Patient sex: F
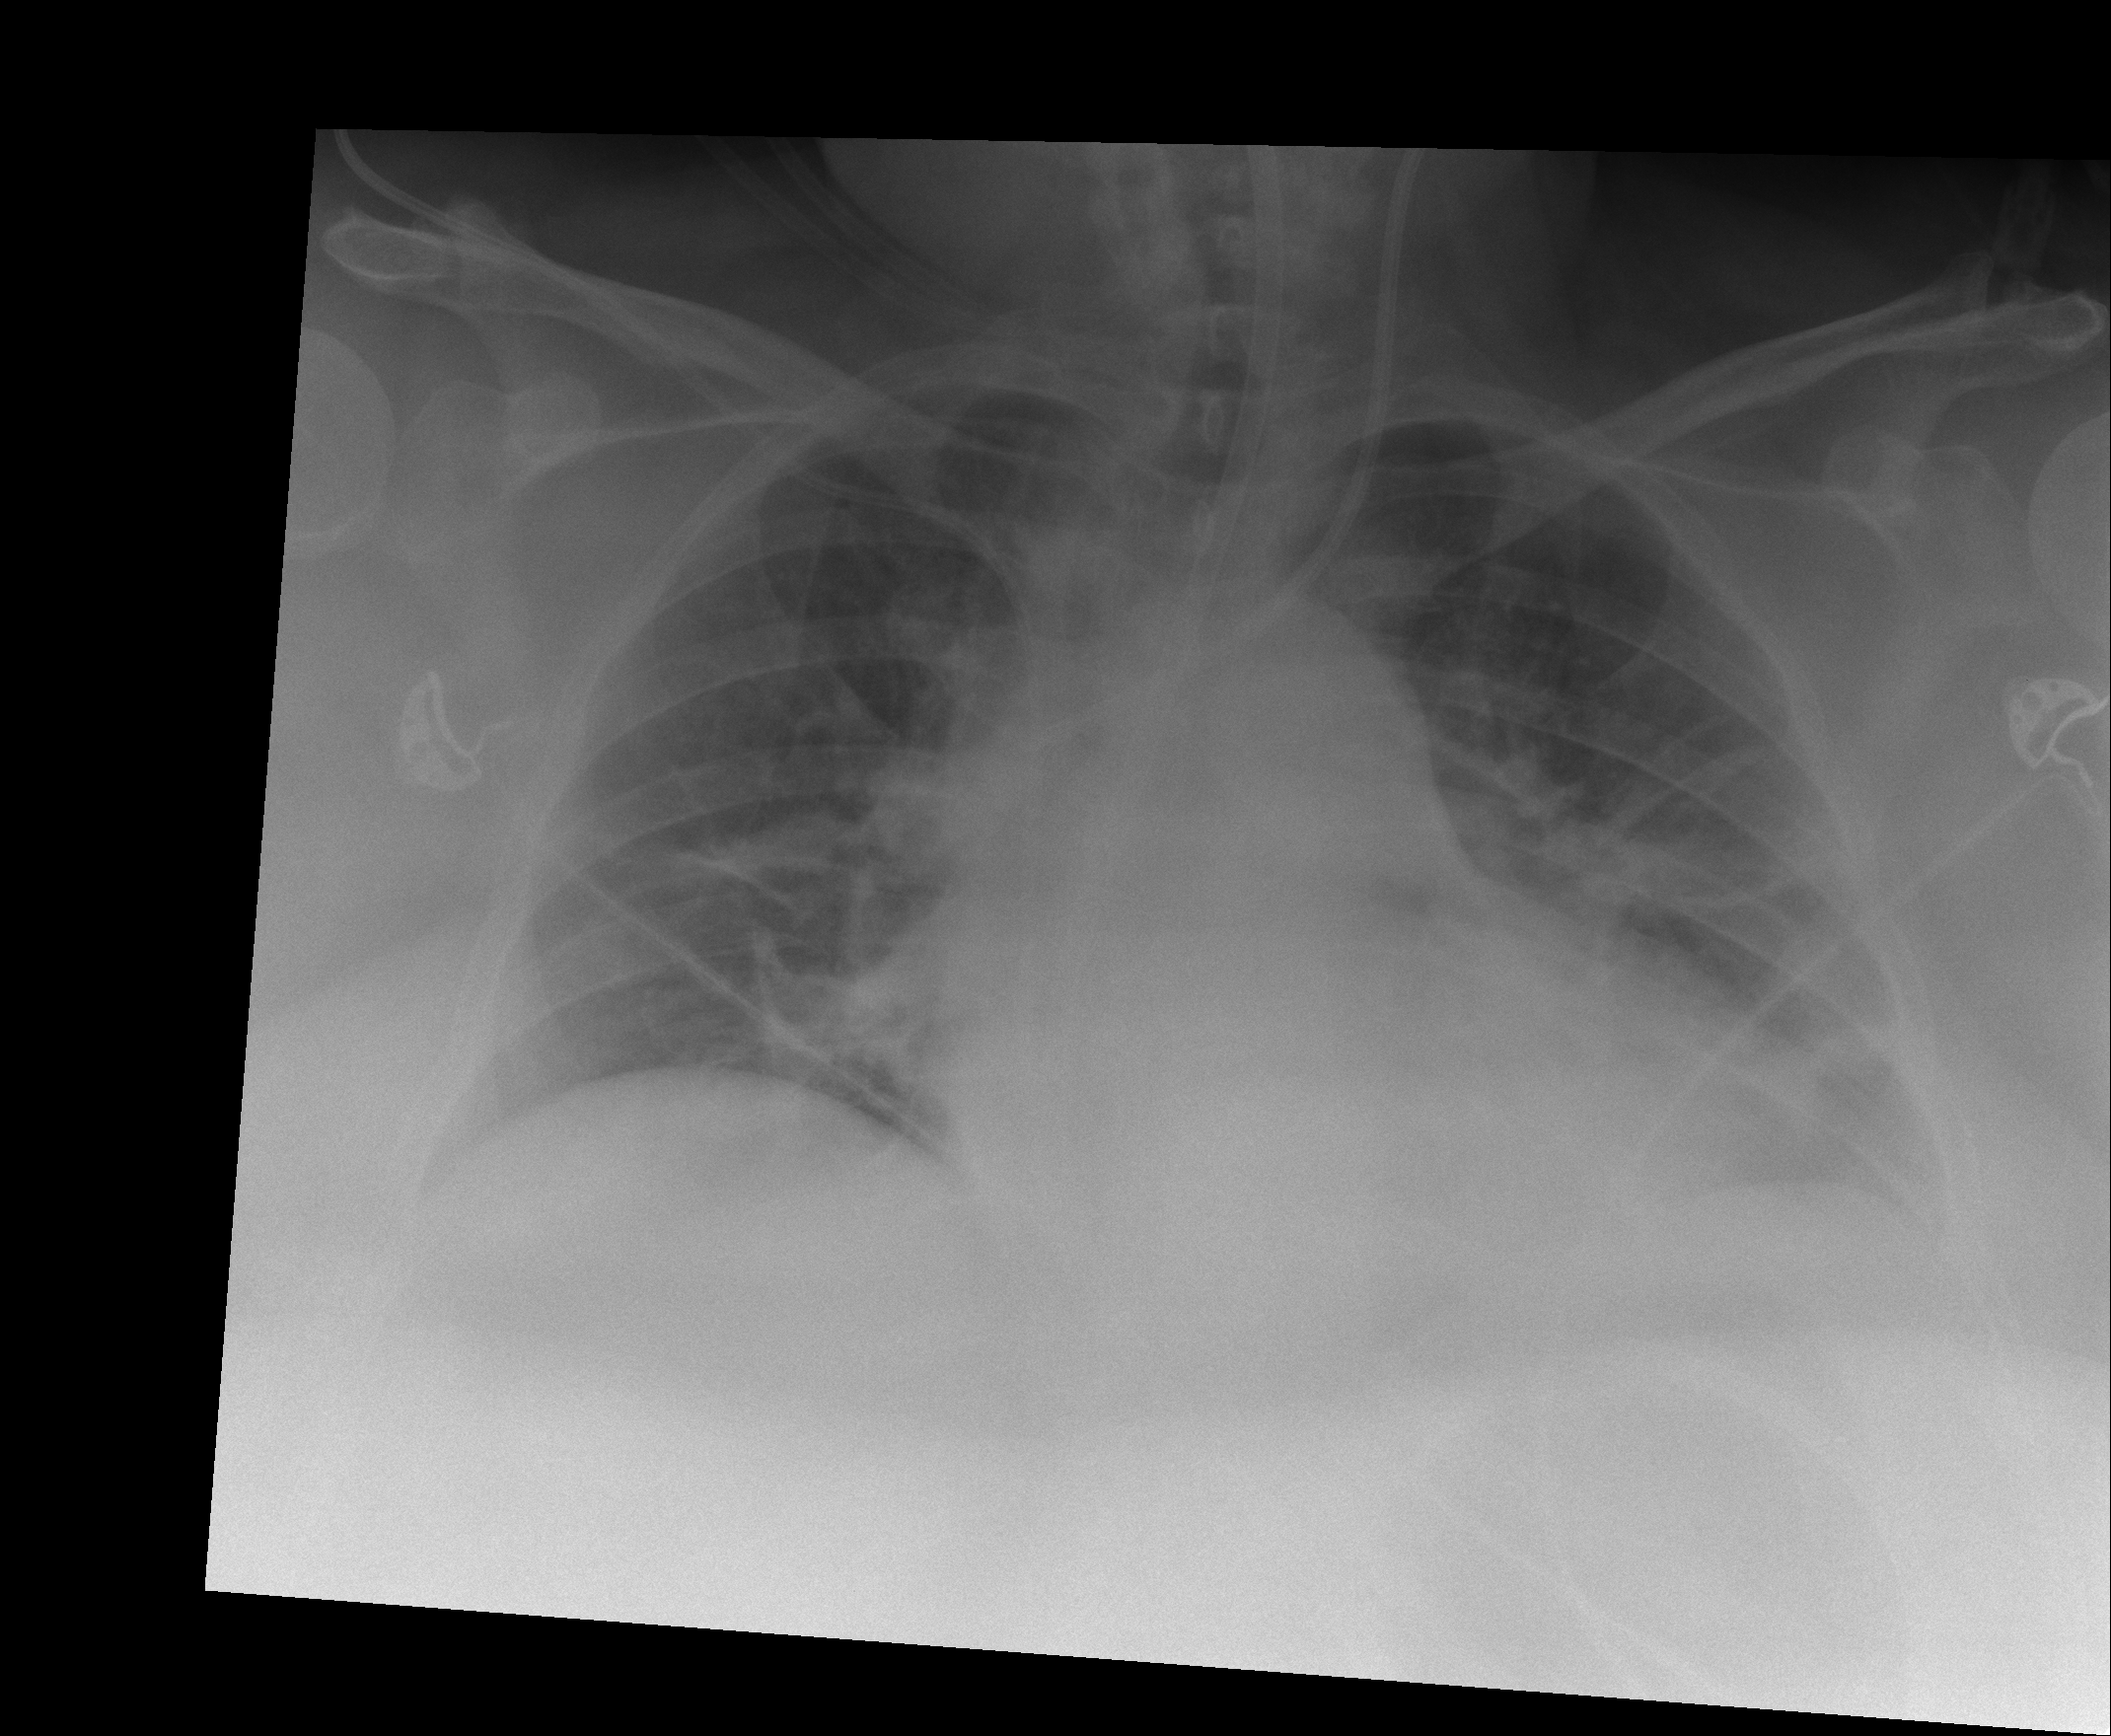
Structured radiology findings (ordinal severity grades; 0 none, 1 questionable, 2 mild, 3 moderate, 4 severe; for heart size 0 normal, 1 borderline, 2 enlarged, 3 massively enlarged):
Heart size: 1
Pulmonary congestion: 1
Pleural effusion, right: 0
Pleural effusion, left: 0
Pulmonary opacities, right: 0
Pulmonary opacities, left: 0
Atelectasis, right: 1
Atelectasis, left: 1